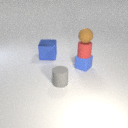
small red rubber cylinder above small blue rubber cube